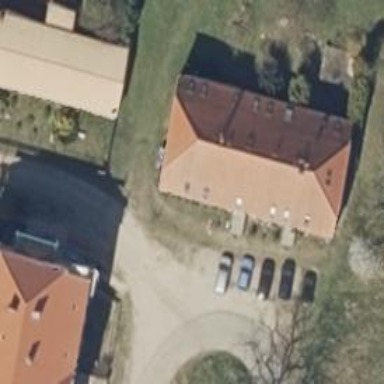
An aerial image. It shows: Half-hipped roof on apartment building.